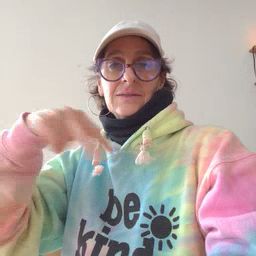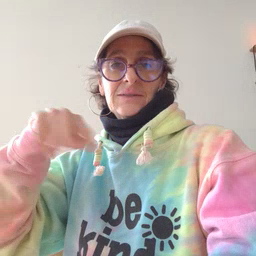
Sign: dance